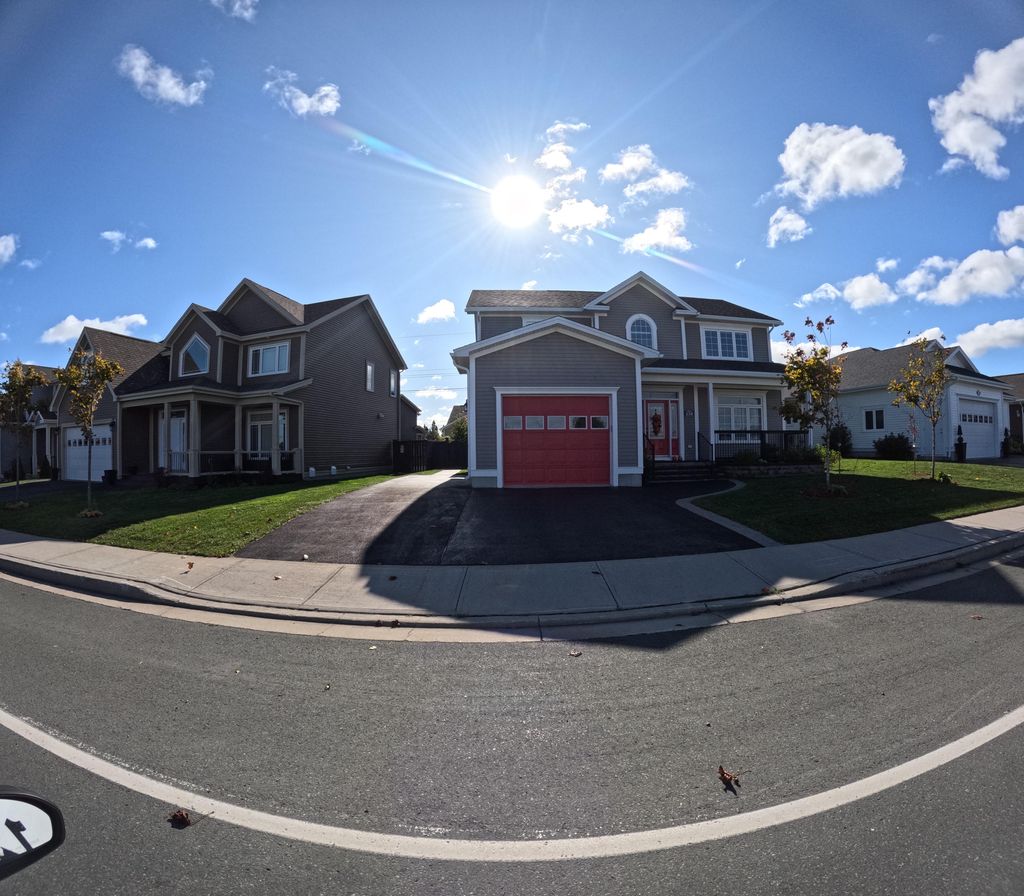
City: st_johns